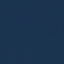
Land use / land cover: SeaLake